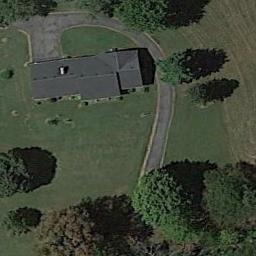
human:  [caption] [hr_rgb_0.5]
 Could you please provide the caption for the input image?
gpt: The road is lined with lush woods  There is a house in the middle of the woods .

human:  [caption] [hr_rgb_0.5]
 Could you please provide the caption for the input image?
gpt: In sparse residential areas there are several houses of different sizes and several green trees surrounded by grass .

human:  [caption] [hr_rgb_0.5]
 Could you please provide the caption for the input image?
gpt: The sparse residential is on the grass next to some trees and a road .

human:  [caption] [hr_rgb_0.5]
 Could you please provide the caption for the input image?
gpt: There is a car  next to the sparse residential .

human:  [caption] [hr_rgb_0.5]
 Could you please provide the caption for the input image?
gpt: A sparse residential area with some green trees and a black building .